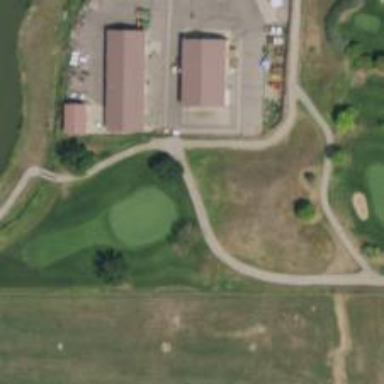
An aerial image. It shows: Path designated for golf carts. It is golf cart path.